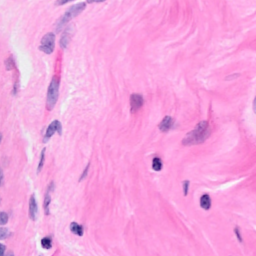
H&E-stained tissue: Breast